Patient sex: F
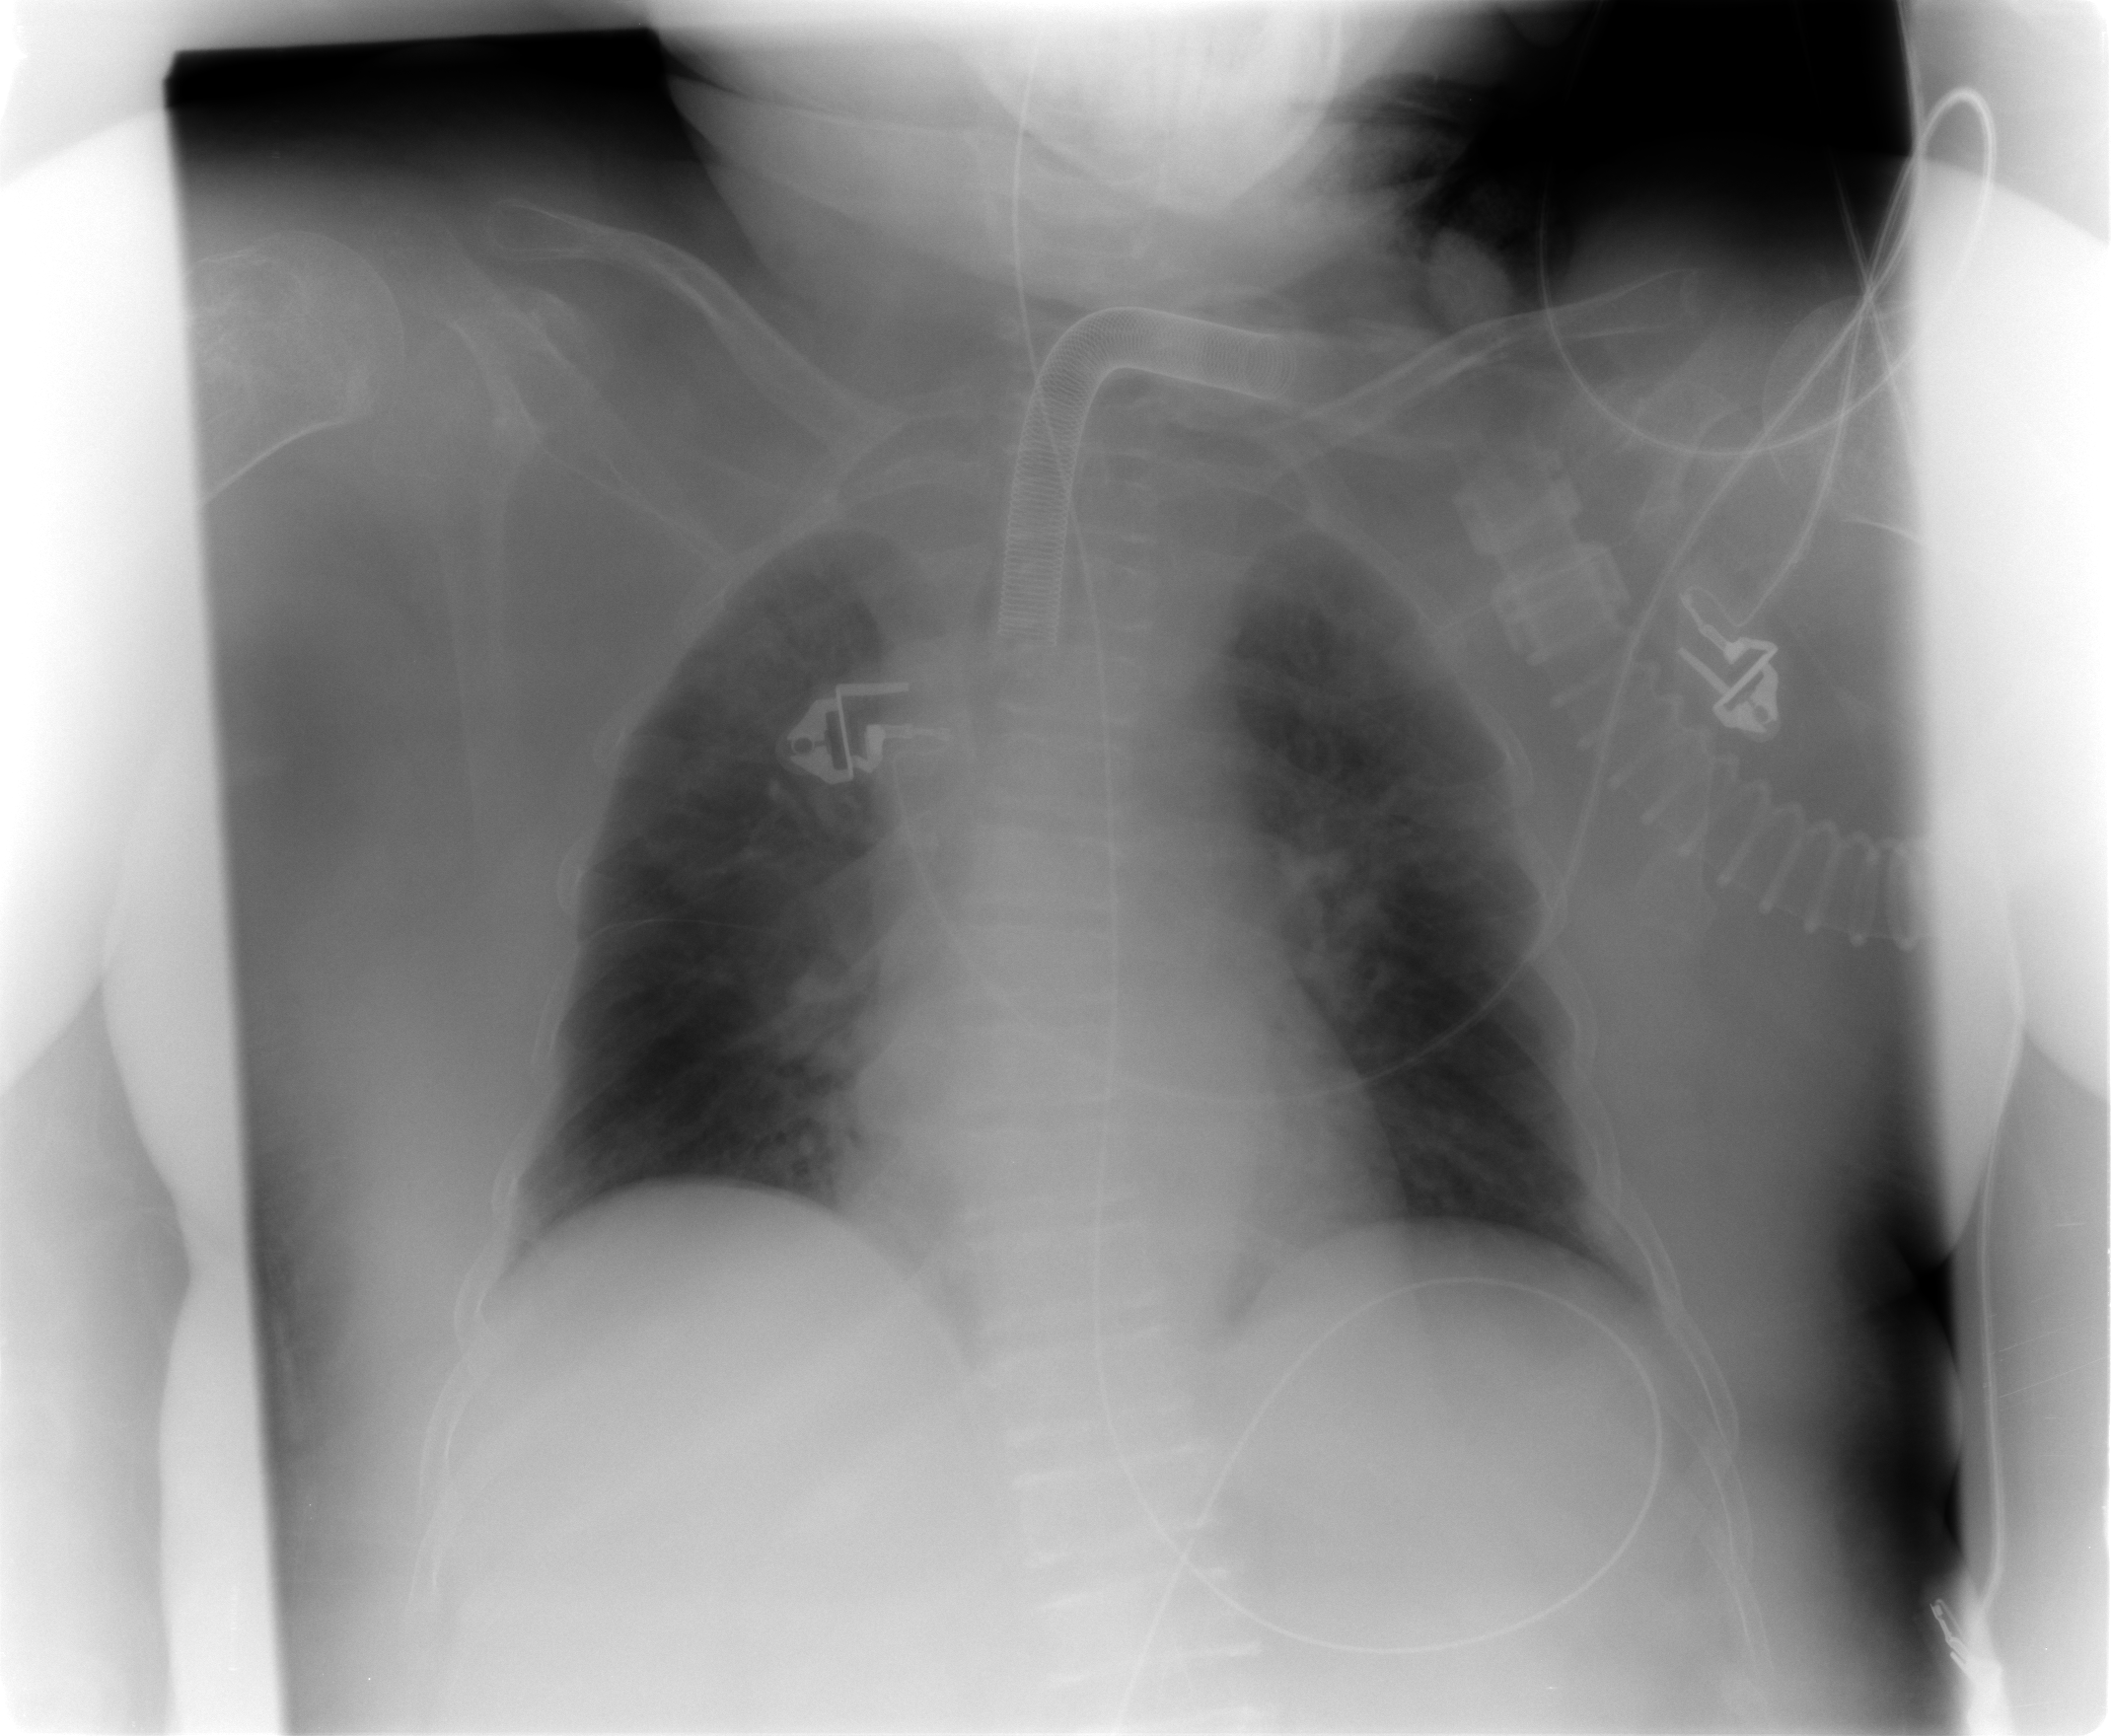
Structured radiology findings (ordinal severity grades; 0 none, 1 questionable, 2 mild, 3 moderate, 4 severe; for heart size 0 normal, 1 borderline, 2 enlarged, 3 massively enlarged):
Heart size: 0
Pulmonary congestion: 2
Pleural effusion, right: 0
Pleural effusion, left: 0
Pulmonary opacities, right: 0
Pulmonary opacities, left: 3
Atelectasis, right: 2
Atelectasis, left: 2